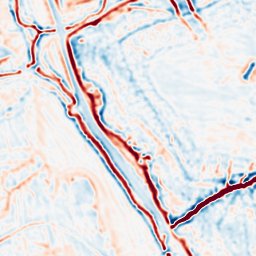
Category: multiscale
Decomposition family: log
Decomposition parameters: sigma: 2
Upsampling method: regularized
Upsampling parameters: scale: 2
lambda_reg: 0.001
Upsampling scale: 2